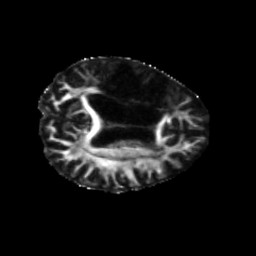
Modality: FA
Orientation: axial
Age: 66
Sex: female
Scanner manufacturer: siemens
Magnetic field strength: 3 T
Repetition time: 5.25 s
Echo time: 0.08 s